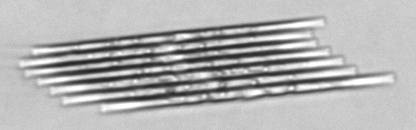
Label: Bacillaria